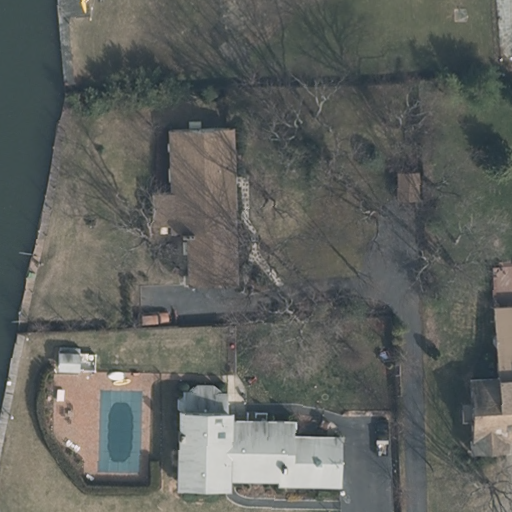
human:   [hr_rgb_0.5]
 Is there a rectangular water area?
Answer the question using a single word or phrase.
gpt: yes

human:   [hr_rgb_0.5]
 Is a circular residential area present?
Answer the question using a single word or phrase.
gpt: no

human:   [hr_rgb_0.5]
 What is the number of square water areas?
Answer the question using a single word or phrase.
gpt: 0

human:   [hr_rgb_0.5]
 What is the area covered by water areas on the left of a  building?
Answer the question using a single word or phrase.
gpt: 735m2

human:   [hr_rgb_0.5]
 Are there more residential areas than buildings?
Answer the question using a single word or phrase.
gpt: no

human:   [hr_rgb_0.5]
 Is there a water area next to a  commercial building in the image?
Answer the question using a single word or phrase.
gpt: no

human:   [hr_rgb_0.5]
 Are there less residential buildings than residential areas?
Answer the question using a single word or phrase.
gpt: no

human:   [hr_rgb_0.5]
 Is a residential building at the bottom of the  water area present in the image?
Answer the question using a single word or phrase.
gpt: yes

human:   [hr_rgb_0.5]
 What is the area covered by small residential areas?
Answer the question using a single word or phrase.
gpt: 0m2

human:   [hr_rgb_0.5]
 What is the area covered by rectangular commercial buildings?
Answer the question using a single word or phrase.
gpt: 0m2

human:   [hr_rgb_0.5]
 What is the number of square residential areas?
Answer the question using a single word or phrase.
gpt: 0

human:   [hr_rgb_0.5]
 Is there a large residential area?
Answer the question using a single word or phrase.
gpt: yes

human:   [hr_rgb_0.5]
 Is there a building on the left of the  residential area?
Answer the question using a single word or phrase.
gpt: yes

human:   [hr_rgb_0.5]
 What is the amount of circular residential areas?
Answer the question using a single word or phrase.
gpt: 0

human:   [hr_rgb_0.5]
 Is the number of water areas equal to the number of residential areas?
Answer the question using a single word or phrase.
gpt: yes

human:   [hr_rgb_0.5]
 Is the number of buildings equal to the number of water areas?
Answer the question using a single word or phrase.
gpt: no

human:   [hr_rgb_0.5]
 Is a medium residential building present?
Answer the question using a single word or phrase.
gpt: yes

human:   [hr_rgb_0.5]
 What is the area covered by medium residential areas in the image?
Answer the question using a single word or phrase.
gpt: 0m2

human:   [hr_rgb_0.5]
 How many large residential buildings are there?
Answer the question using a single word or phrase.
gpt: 1

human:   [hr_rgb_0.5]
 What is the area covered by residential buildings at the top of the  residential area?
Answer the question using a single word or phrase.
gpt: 0m2

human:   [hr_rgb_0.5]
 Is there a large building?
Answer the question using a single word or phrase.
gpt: yes

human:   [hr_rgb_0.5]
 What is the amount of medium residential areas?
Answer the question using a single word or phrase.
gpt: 0

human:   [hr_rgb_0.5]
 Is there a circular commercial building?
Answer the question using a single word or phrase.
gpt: no

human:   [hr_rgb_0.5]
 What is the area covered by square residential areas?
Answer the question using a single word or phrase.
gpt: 0m2

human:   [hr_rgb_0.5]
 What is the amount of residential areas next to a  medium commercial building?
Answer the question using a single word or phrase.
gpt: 0

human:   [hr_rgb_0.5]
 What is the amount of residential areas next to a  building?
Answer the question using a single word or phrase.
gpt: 1

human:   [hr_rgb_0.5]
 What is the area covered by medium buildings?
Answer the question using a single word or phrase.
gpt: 905m2

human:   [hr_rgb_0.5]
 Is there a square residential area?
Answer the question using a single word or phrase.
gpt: no

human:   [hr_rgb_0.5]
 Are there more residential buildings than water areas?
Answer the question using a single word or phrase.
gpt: yes

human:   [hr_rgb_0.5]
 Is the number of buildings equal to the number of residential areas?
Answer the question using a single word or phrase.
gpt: no

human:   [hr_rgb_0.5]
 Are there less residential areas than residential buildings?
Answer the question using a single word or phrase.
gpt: yes

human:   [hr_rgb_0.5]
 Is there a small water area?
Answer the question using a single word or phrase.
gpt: no

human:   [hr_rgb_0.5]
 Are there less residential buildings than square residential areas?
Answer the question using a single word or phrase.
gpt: no

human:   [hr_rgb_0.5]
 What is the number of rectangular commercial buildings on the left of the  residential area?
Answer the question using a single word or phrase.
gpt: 0

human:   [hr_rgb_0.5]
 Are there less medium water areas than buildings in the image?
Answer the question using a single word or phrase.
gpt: yes

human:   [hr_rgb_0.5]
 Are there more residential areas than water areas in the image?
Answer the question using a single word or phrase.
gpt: no